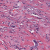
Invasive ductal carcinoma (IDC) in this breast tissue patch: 1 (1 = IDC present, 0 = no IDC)